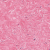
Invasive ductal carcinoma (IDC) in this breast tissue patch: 0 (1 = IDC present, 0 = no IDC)